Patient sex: M
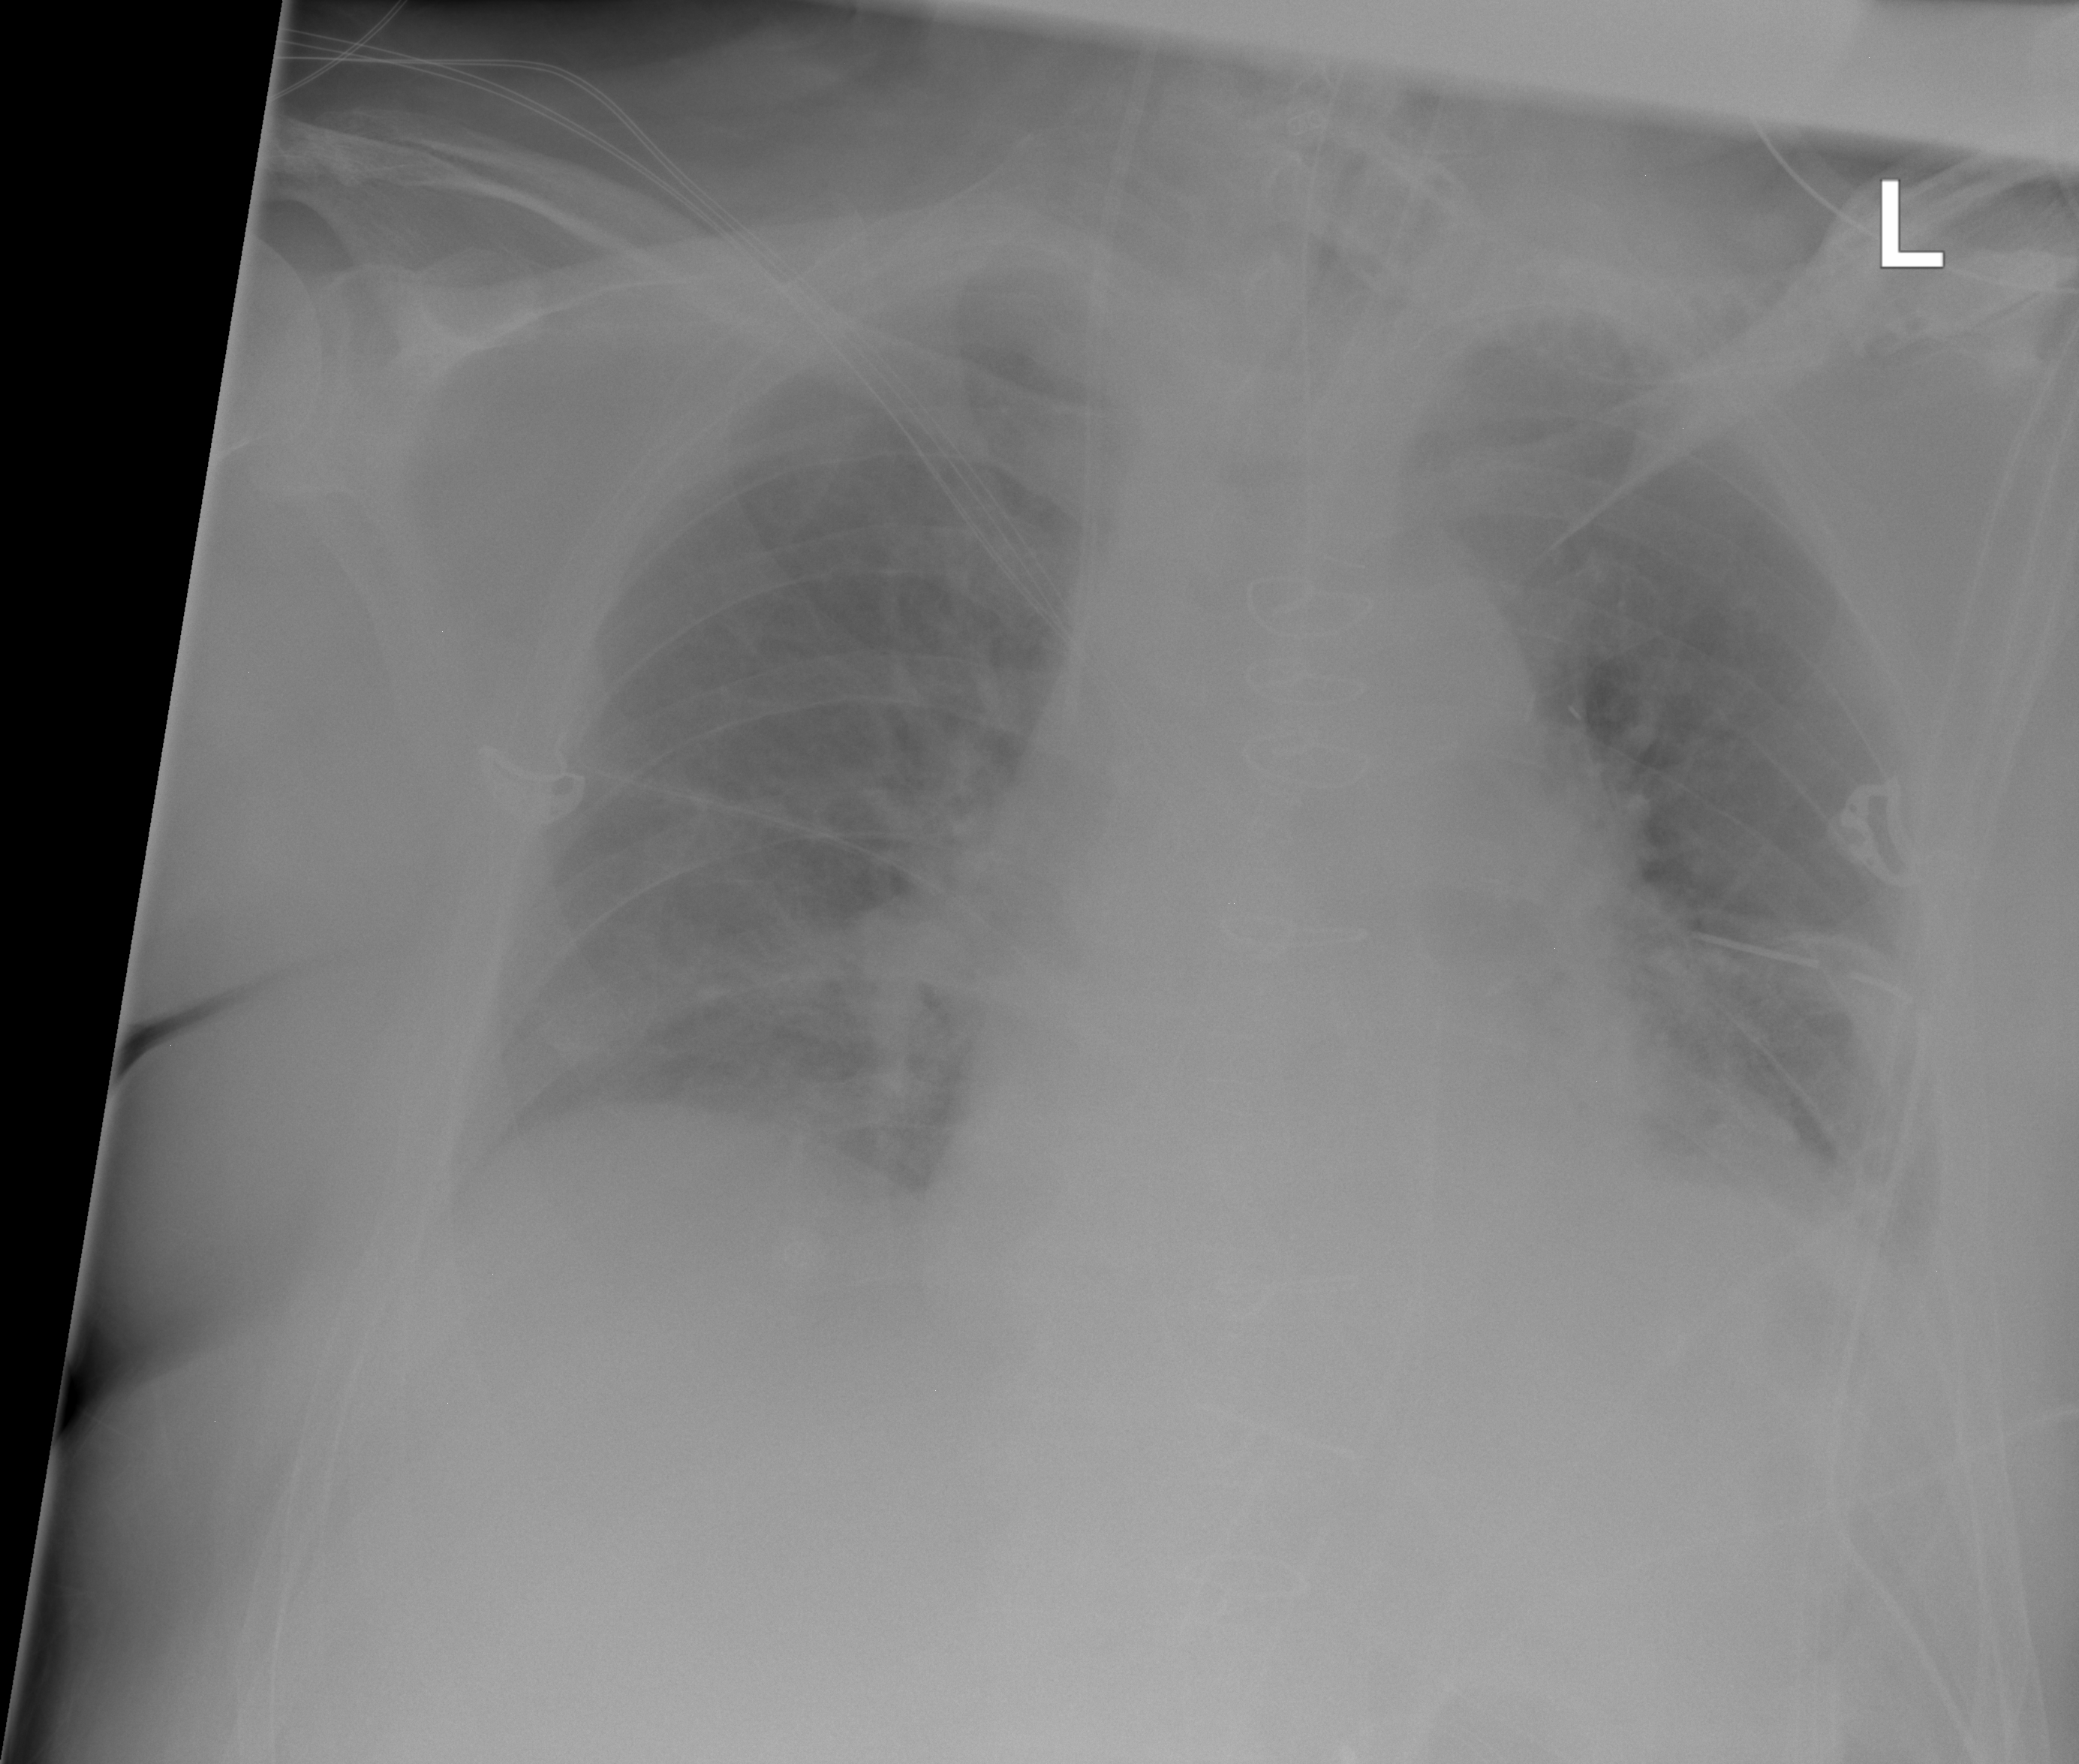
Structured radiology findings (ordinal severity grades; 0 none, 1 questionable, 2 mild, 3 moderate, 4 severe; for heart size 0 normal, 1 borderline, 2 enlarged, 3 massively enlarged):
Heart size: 0
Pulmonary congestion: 0
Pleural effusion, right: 0
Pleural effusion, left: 1
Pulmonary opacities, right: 0
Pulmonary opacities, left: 0
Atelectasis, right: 1
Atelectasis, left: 2